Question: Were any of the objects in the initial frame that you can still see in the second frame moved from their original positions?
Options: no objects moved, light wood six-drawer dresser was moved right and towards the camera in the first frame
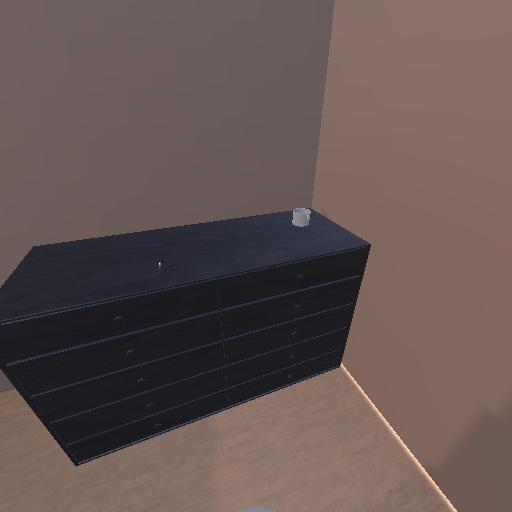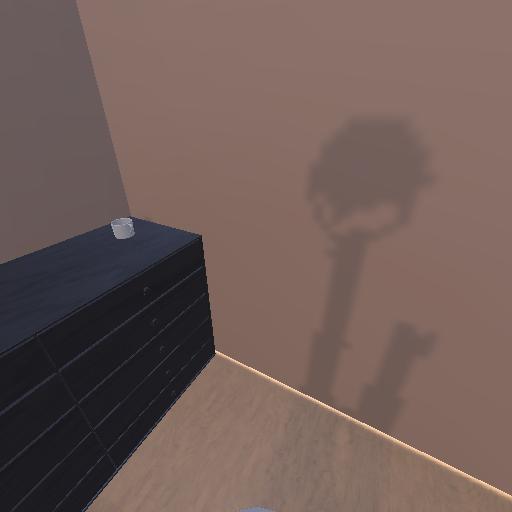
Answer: no objects moved